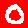
Digit: 0